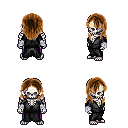
a pixel art fantasy rpg character, male body template, skeleton, gray robe, magenta pants, brown long hairstyle, white cloth bandages, four views (front, back, left, right), 2x2 character sprite sheet, small pixel art, hard edges, no anti-aliasing